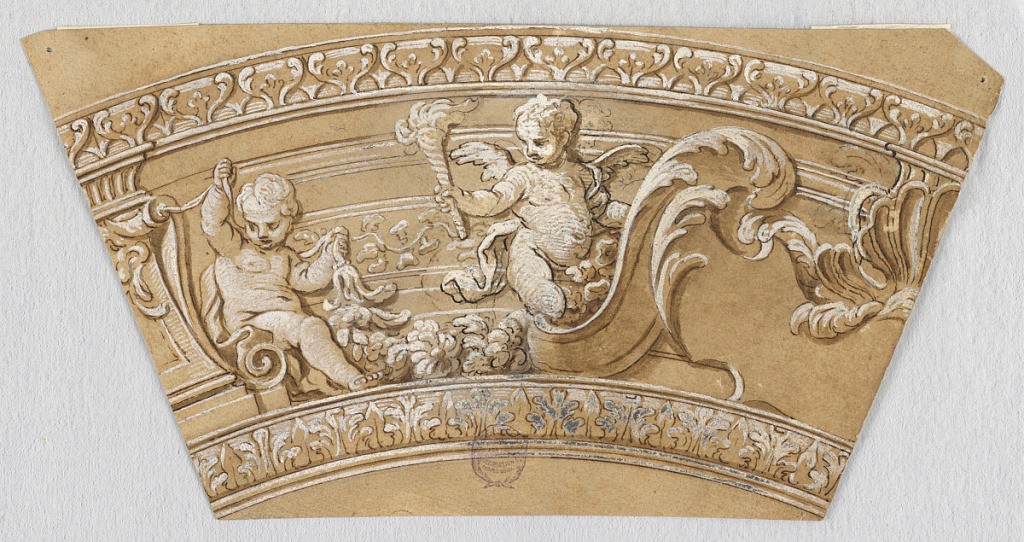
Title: Project for a Ceiling Frieze
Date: mid- 17th century
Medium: Pen and brown ink, brush and brown wash, white heightening on off-white laid paper
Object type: Drawing
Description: Trapezoid. At right, half an escutcheon with scrolling acanthus leaves. At left, two putto, one holding a torch.